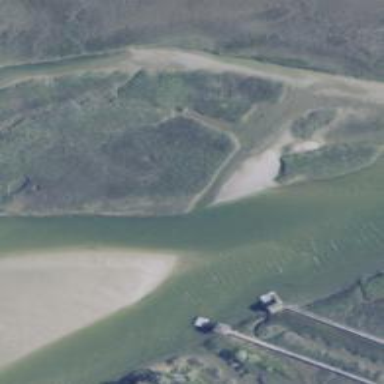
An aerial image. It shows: Tidal saltmarsh wetland.